Question: I've created a little flashcard game as shown below:

After a user enters a correct answer in the text box, the word "Correct!" is supposed to appear in the color green in bold font, and then the CSS attributes are supposed to be removed shortly afterwards. Here is the HTML for the input area:
'''
<div>
<input type="text" id="answer" style="width: 80%; height: 30px;" placeholder="Enter your answer..." onkeyup="checkAnswer(this,event);" autofocus><br>
</div>
'''
This is the corresponding javascript that is supposed to perform the action as described above:
'''
function checkAnswer(input, event){
if(event.keyCode == 13){
var answer = document.getElementById("answer").value.toLowerCase();
var answer_style = document.getElementById("answer");
for(var i = 0; i<qs.length; i++){
if(answer == qs[cardIndex]["a"].toLowerCase()){
**input.setAttribute("style", "color:green; font-weight:bold;");**
input.value = "Correct!";
setTimeout(function(){input.value="";},1000);
**input.removeAttribute("style");**
}else{
input.value = "Incorrect!";
setTimeout(function(){input.value="";},1000)
}
}
if(input.value == "Correct!"){
nextCard();
}
}
}
'''
Everything works in the checkAnswer function except the setAttribute and removeAttribute methods which have been starred in the code snippet. I've tried placing the removeAttribute method after the for loop and that doesn't work. If I don't include the removeAttribute method the setAttribute methods works, but I don't want the text to remain green.
If anyone could help me out on this that would be great!
If you need more information to understand the question don't hesitate to ask!
Thank you!
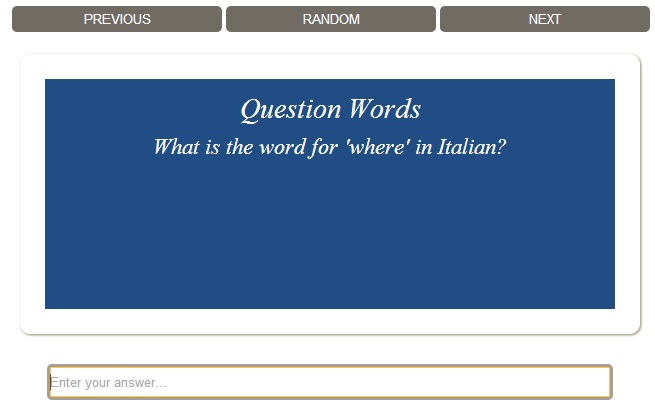
Answer: You're removing the 'style' attribute immediately after having it added. The removal needs to be scheduled for later (i.e. go the function passed to 'setTimeout'), just as 'input.value="";' does.
'''
if(answer == qs[cardIndex]["a"].toLowerCase()){
input.setAttribute("style", "color:green; font-weight:bold;");**
input.value = "Correct!";
} else{
input.value = "Incorrect!";
}
setTimeout(function(){
input.value = "";
input.removeAttribute("style");
}, 1000);
'''